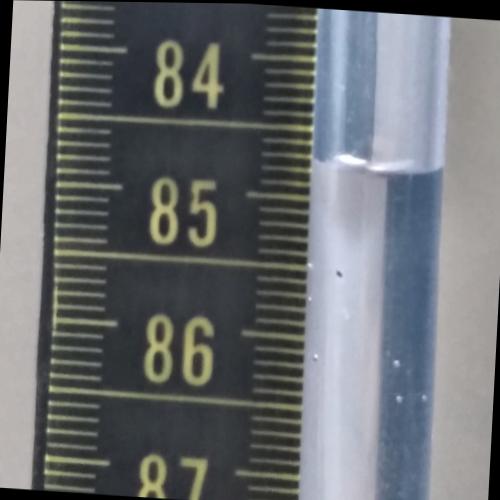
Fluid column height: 84.8 cm